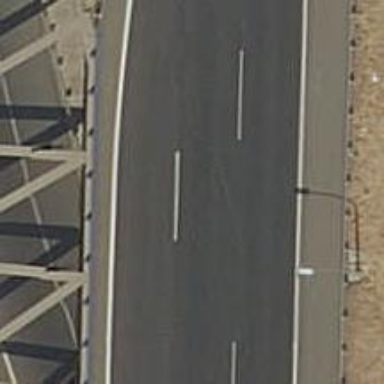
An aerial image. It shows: Tertiary road passing over bridge.